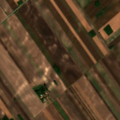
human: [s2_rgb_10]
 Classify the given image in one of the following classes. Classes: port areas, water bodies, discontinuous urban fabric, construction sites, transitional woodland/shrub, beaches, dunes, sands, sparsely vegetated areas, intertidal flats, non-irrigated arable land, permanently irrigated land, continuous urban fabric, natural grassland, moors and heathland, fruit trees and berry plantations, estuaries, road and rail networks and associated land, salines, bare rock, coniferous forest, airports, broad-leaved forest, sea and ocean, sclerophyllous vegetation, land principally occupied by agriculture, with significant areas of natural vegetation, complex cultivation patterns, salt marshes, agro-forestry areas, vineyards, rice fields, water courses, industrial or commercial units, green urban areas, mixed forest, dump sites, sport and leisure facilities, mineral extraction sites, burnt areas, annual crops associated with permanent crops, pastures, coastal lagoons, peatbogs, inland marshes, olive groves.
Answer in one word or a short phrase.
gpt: non-irrigated arable land, complex cultivation patterns